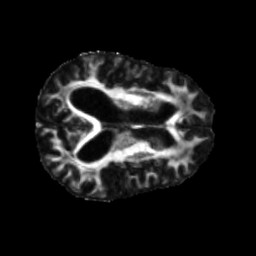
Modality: FA
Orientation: axial
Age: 75
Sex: male
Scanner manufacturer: siemens
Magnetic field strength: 3 T
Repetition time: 5.25 s
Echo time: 0.08 s